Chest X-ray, PA view. Patient: 60 years old, sex F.
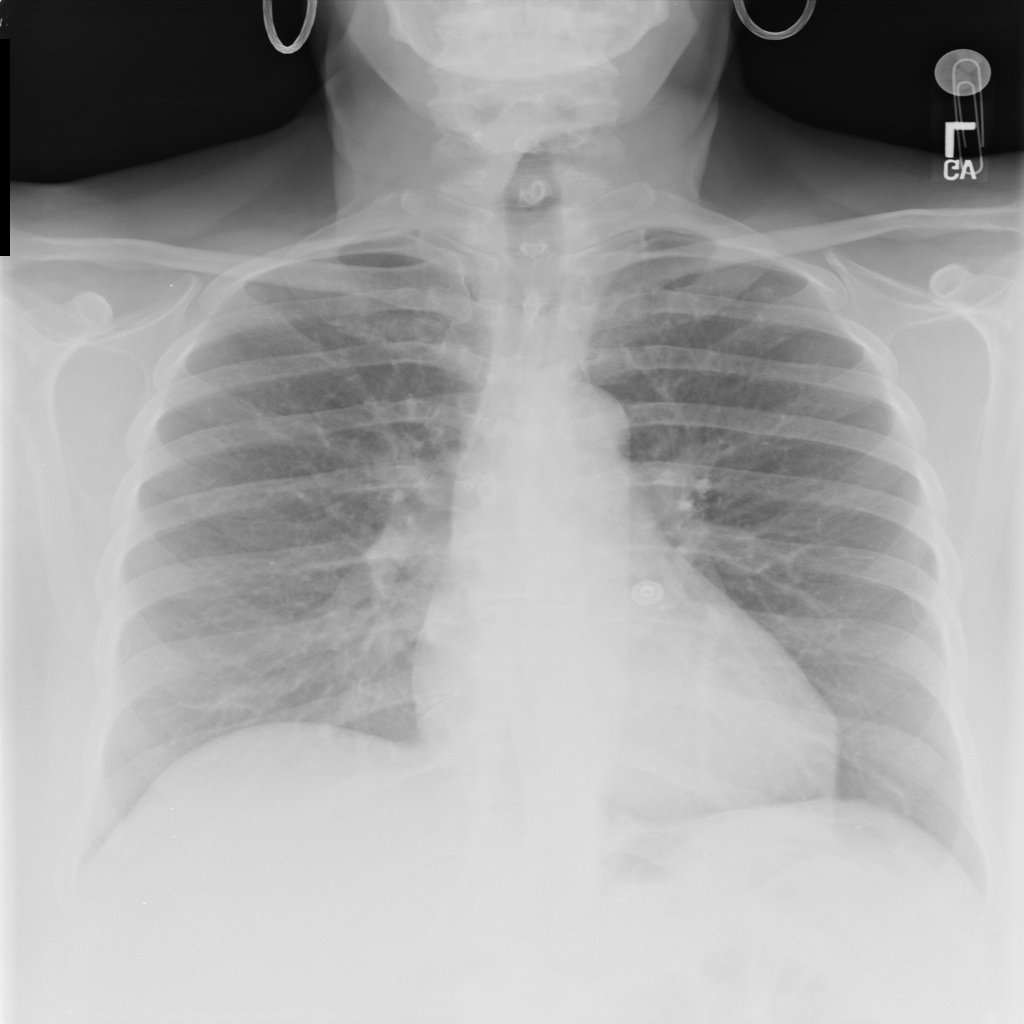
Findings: Cardiomegaly